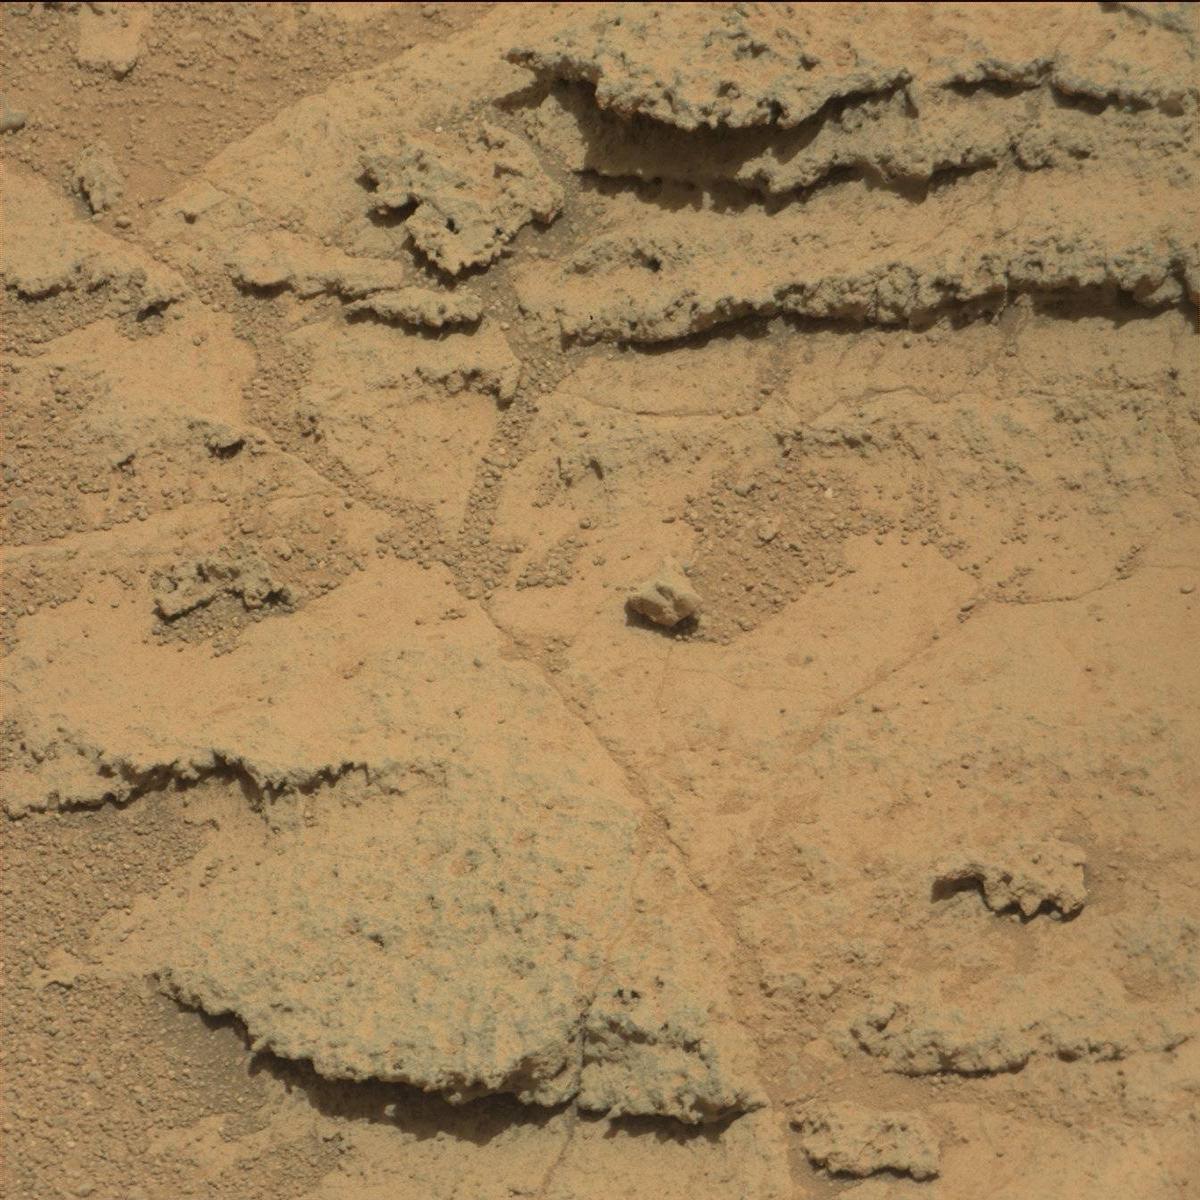
Terrain classes present: Bedrock, Sand / Soil